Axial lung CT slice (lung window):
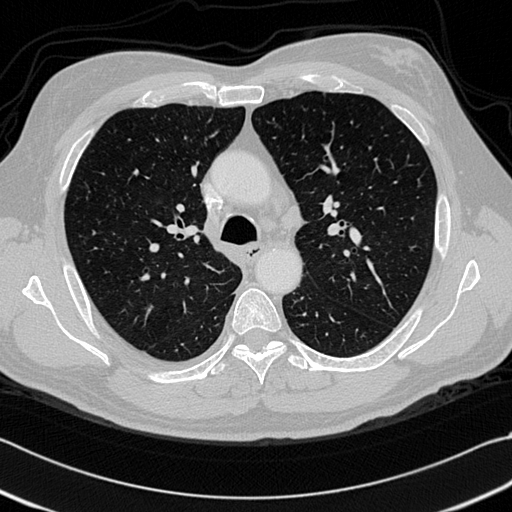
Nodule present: no